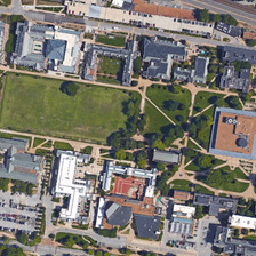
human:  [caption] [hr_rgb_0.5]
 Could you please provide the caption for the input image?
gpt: There is a large rectangular meadow surrounded by small buildings.

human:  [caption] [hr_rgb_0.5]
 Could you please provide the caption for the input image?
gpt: There is a big meadow in the center of this campus.

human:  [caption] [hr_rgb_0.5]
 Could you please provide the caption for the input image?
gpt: There is a rectangular prairie, surrounded by many small buildings.

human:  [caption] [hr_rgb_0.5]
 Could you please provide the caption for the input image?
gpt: There is a large rectangular lawn surrounded by small buildings.

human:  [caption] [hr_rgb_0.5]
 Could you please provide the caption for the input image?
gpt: There is a large grassland in the middle of the campus, surrounded by teaching buildings.